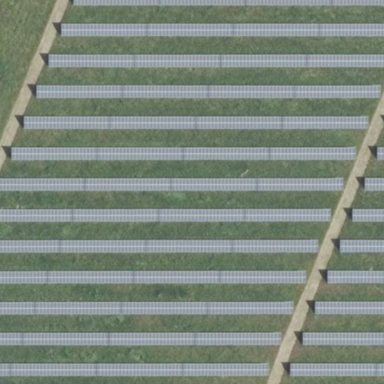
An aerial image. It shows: Solar power generator with photovoltaic panels.